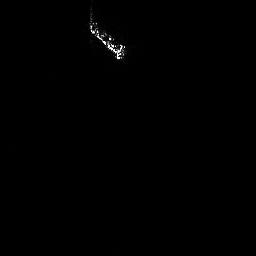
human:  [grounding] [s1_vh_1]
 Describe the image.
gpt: In the satellite image, there is  <ref>1 large ship </ref> <box>[[33, 3, 49, 23, 0]]</box> located at top.